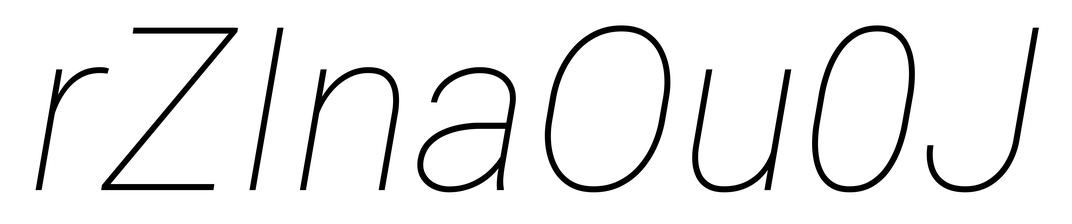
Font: Roboto-Italic_Thin_Italic